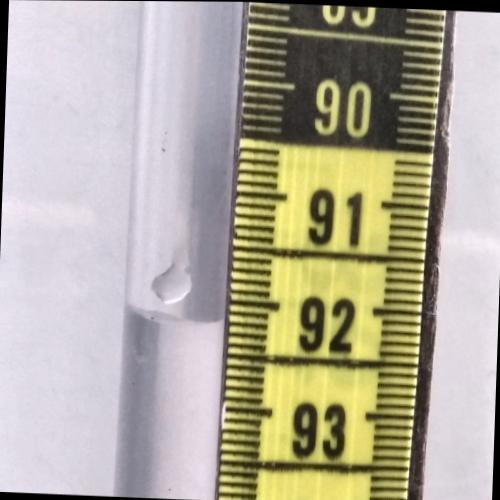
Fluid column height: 92.2 cm